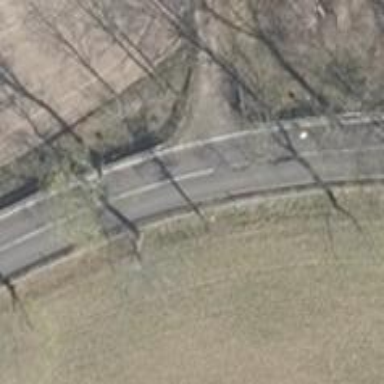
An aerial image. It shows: Secondary road with asphalt surface and no sidewalk.